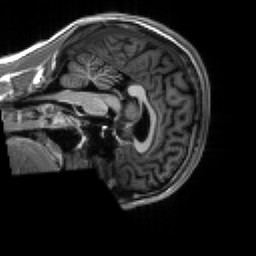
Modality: T1w
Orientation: sagittal
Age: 18
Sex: male
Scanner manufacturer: siemens
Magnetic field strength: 3 T
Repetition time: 2.3 s
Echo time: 0.00267 s